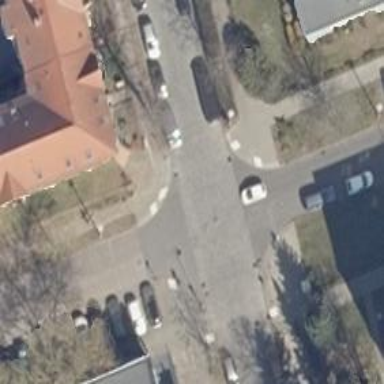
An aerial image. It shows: Residential road with sidewalks on both sides.